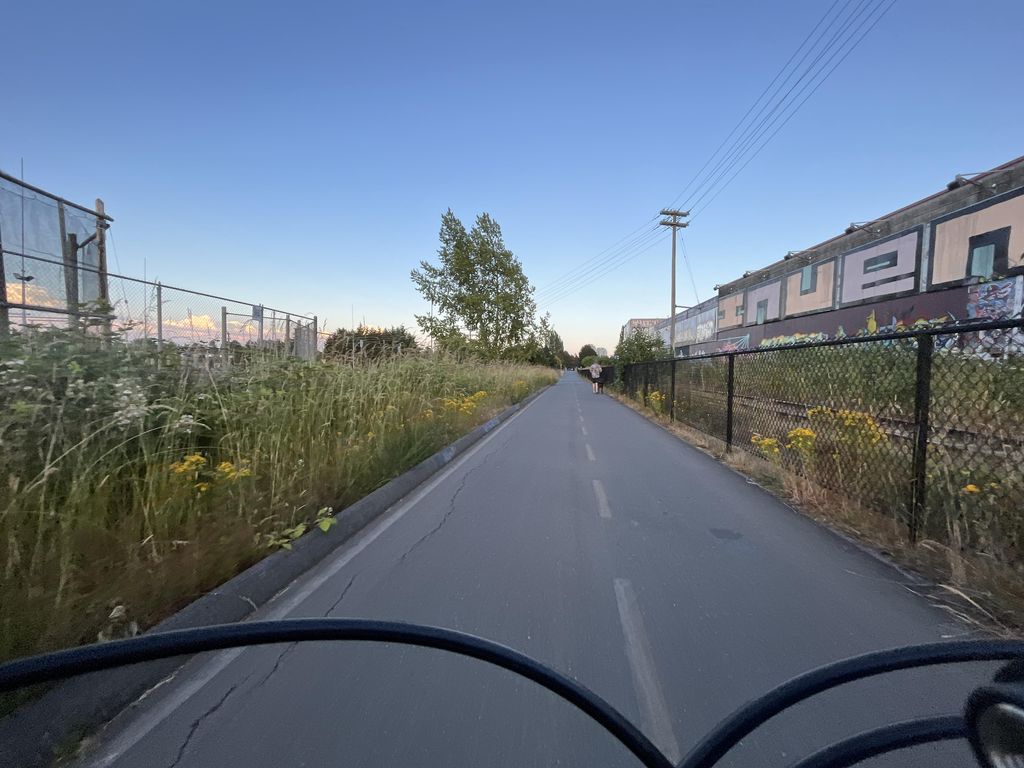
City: victoria